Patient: sex M, age 52
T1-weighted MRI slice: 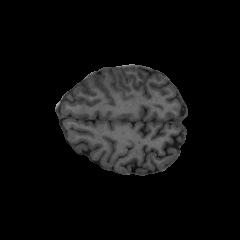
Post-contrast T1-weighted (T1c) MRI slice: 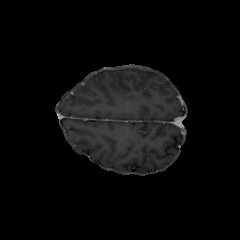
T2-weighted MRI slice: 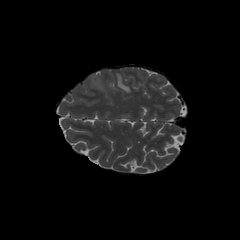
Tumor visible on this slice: yes
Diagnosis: Glioblastoma, IDH-wildtype
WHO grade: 4